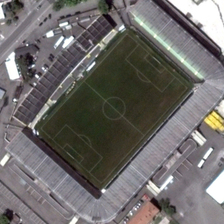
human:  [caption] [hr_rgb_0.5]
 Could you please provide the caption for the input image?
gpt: several buildings and green trees are around a stadium with a football field in it .

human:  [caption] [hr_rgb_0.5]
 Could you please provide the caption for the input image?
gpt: several buildings and green trees are around a stadium with a football field in it .

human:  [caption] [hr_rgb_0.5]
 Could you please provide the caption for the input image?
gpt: several buildings and green trees are around a stadium with a football field in it .

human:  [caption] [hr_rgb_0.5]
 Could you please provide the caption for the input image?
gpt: several buildings and green trees are around a stadium with a football field in it .

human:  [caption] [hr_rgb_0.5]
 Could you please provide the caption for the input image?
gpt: several buildings and green trees are around a stadium with a football field in it .